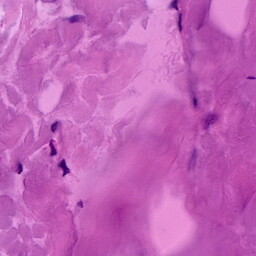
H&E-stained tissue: Breast